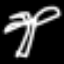
Label: palm tree